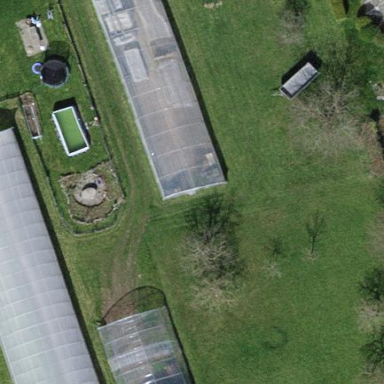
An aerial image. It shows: Greenhouse.